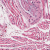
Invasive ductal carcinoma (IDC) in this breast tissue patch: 0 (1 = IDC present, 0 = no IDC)